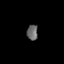
Tissue: skin
Cell type: Epithelial cells
Senescence score: 0.2597
Nuclear area (px): 163
Mean DAPI intensity: 103.436